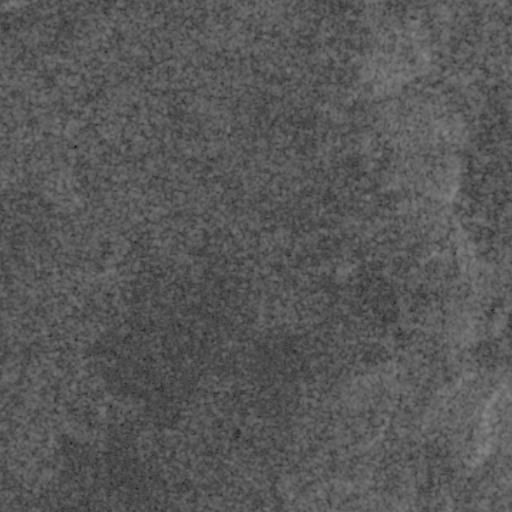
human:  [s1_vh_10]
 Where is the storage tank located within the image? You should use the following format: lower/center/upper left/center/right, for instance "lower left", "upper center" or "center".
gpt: The storage tank is located in the lower left of the image.
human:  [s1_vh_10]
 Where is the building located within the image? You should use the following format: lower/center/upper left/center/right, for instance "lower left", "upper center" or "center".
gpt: The building is located in the lower left of the image.
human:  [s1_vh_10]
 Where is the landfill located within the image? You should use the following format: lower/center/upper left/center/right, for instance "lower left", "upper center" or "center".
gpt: There is no landfill in the image.

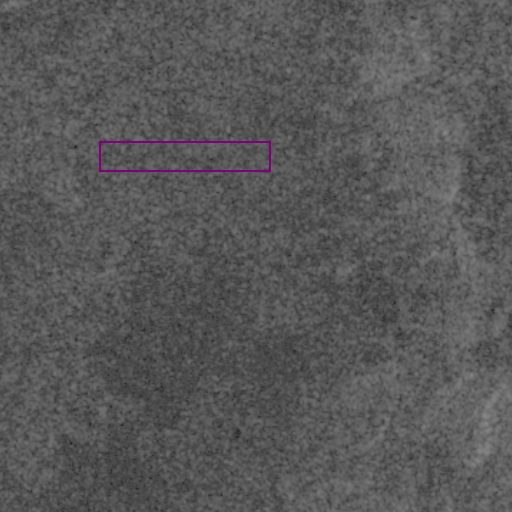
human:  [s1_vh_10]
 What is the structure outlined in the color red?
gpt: There is no red outline.
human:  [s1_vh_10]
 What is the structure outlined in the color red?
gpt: There is no structure outlined in red.